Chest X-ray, PA view. Patient: 33 years old, sex F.
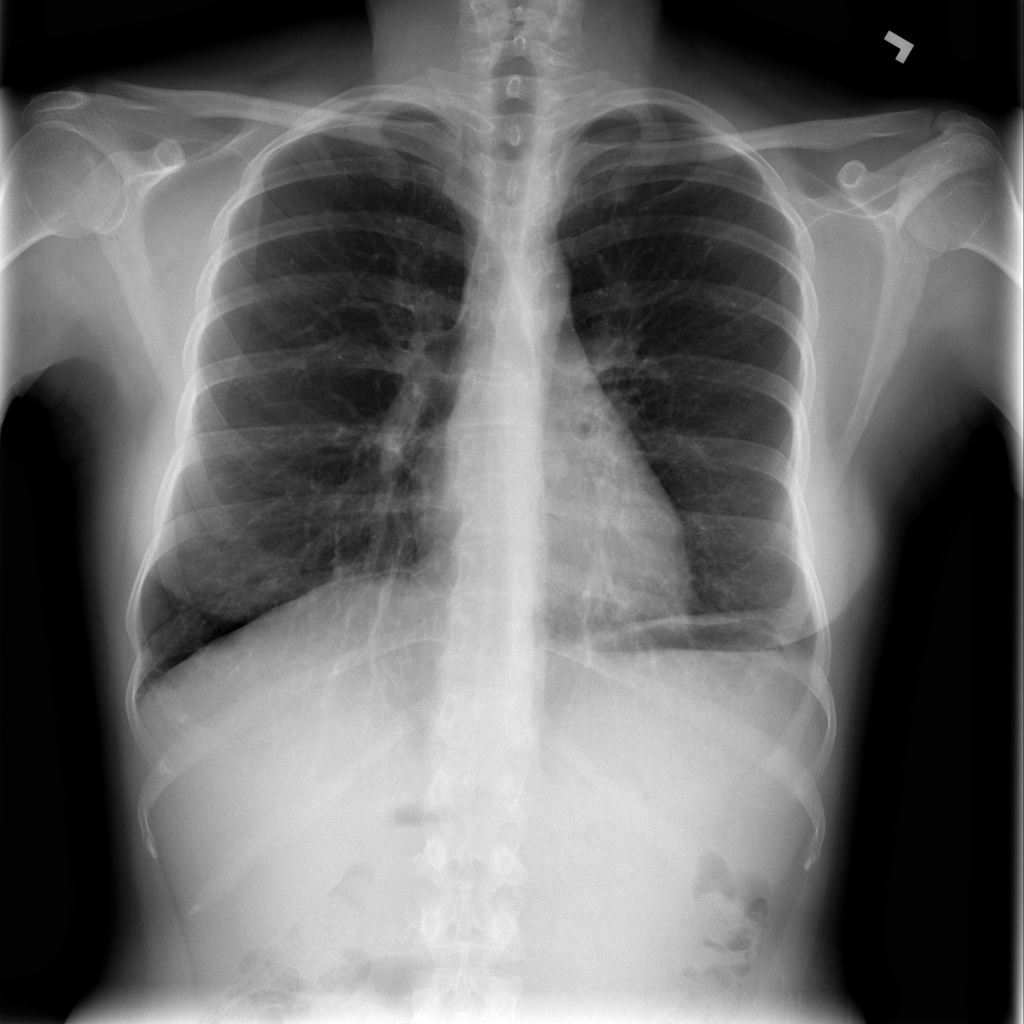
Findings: Infiltration